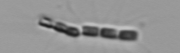
Label: Chaetoceros